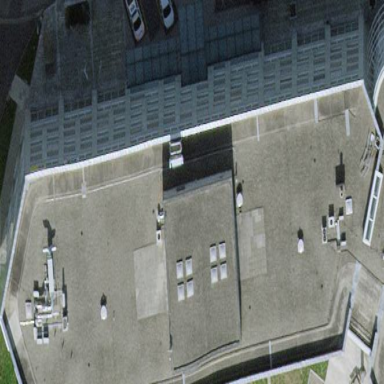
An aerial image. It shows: Office building.